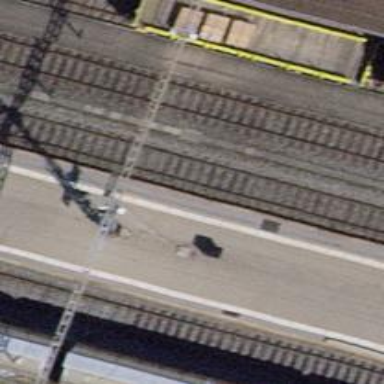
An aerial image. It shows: Railway milestone.